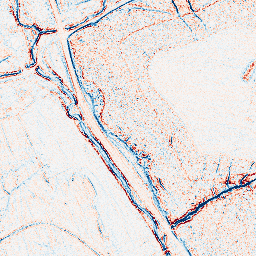
Category: edge_preserving
Decomposition family: bilateral
Decomposition parameters: d: 5
sigma_color: 150
sigma_space: 25
Upsampling method: cubic_catmull_rom
Upsampling parameters: scale: 8
Upsampling scale: 8